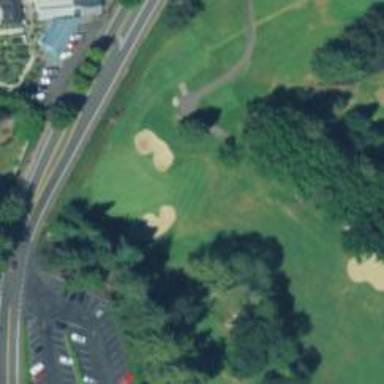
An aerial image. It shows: Golf hole.